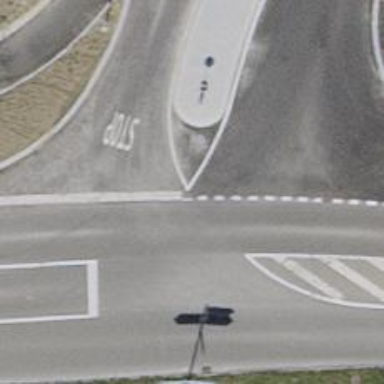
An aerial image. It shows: Road with stop sign.